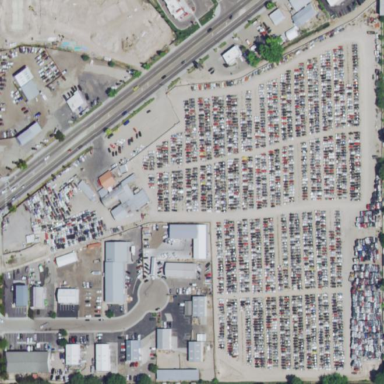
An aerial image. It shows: Scrap yard located in industrial area.